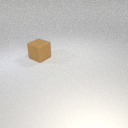
large brown rubber cube